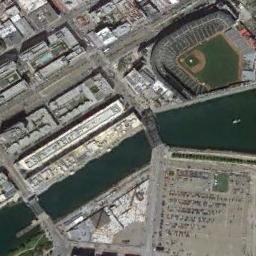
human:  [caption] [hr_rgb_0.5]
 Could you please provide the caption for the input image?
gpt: A baseball diamond is surrounded by many buildings with a river pass by .